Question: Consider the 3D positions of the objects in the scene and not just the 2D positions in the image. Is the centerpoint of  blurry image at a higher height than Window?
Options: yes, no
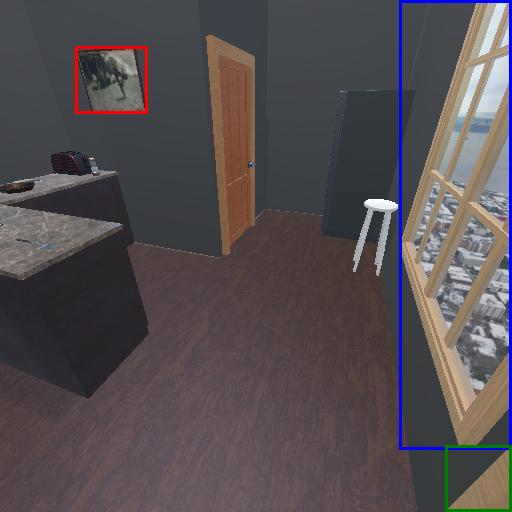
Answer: yes